Question: I'm trying to retrieve count of tweets. And I found that actual number of user's tweet are in the hidden field.
<URL>
Which, I'm parsing with BeautifulSoup:
'''
def get_twitter(url):
soup = BeautifulSoup(urllib2.urlopen(url))
for match in soup.find_all("input", type="hidden"):
print match
'''
result:
[
And as you can see there's no hidden input field that you can find at screenshot from browser. Why it so?
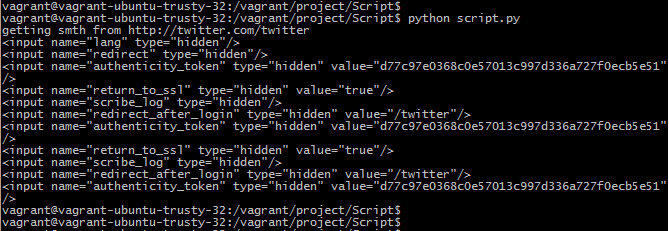
Answer: Solved. Used twitter API. Somehow thought that parsing will be easier. Thanks alecxe for advice.
'''
import simplejson
from twython import Twython
def get_twitter():
t = Twython(app_key='',
app_secret='',
oauth_token='',
oauth_token_secret='')
user = t.lookup_user(screen_name = username)
print "Tweets: " + str(user[0]['statuses_count'])
print "Followers: " + str(user[0]['followers_count'])
print "Likes: " + str(user[0]['favourites_count'])
'''